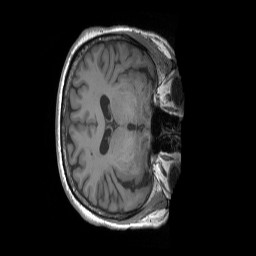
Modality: T1w
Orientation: axial
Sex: female
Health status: ill
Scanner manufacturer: siemens
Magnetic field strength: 3 T
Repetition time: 1.66 s
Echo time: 0.00254 s